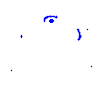
Particle: proton